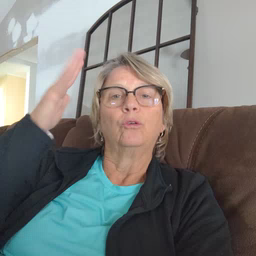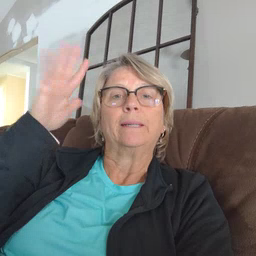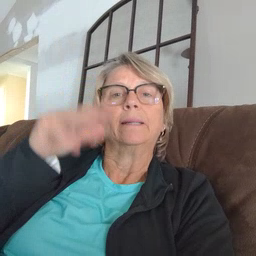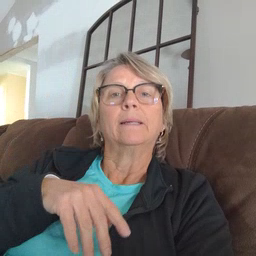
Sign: tree